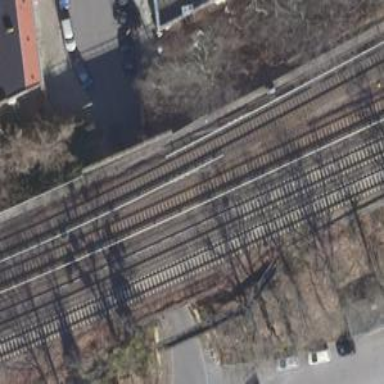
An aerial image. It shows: Bridge for electrified light rail.